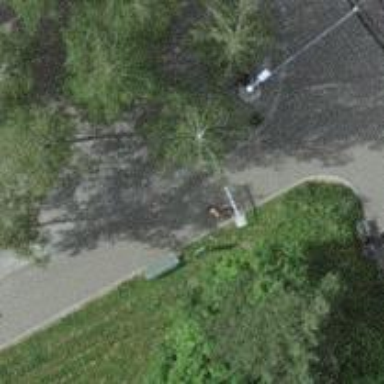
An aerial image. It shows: Swing gate barrier.